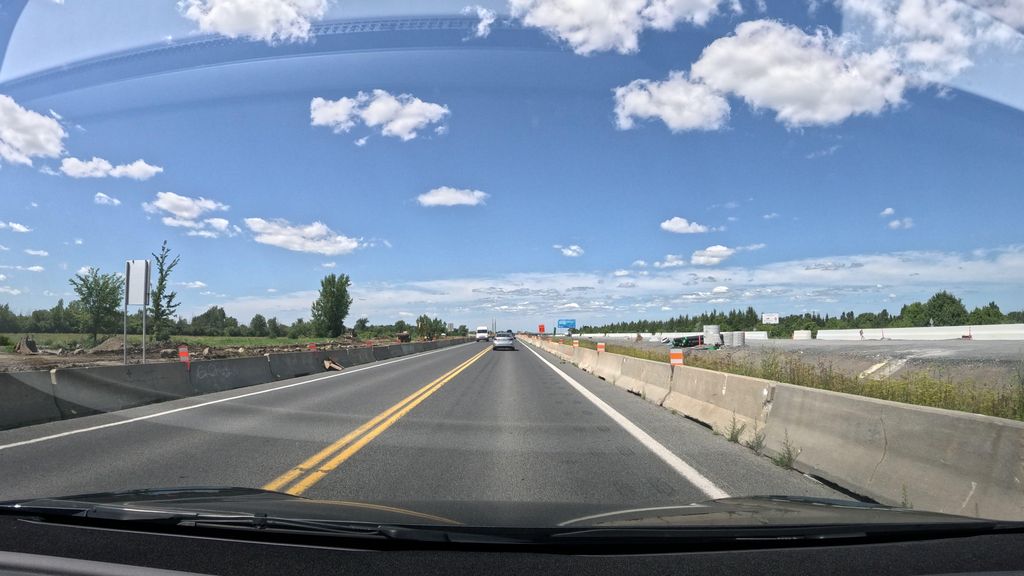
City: montreal